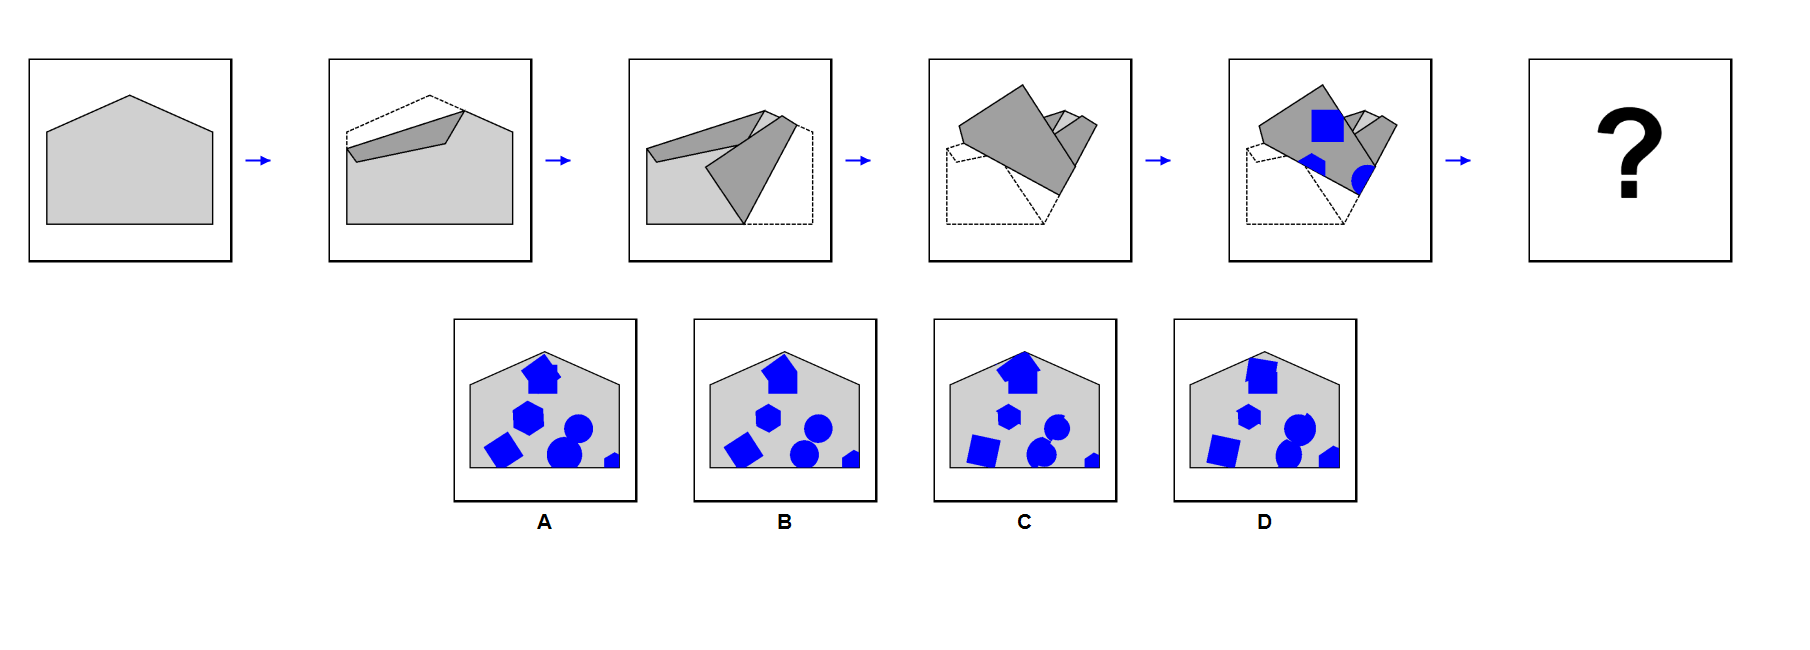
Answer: B